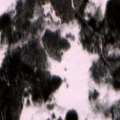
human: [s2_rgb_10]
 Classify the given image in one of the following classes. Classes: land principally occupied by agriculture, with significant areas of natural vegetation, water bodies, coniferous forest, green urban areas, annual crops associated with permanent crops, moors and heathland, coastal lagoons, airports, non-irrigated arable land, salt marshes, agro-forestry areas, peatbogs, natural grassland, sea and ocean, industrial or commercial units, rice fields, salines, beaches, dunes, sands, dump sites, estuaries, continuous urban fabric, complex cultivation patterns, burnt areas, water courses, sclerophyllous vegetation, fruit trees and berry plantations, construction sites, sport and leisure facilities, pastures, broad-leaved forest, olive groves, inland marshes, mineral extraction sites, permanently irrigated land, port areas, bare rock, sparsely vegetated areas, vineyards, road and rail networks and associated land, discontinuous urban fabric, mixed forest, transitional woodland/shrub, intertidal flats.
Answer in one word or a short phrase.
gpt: coniferous forest, mixed forest, peatbogs